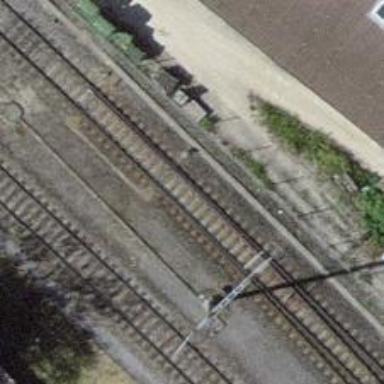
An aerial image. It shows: Railway switch.